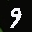
Label: 9